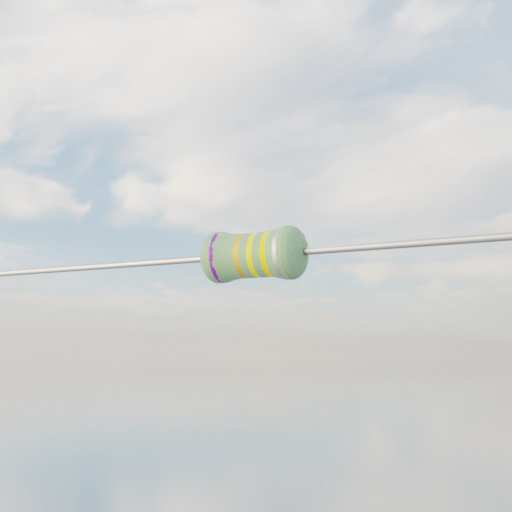
Resistor colour bands (in order): violet, gold, yellow, yellow, silver